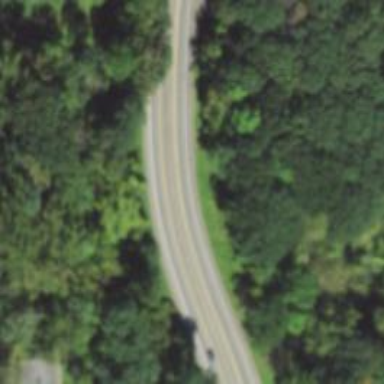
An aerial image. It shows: Trunk link road with asphalt surface.